Question: I am going to set the repository for the development of my Eclipse Android Project. I have follow all the steps currectly from <URL>
But after doing that i got the error while going to share the existng project.
See the image below:

So Whats the Solution for it ?
Please help me for that.
Thanks.
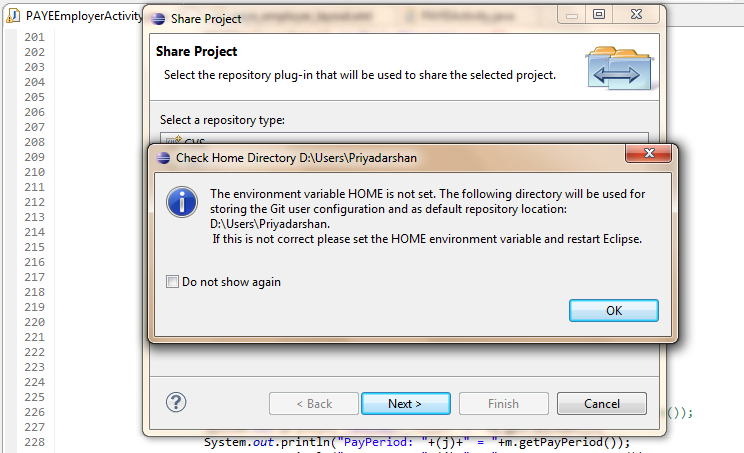
Answer: HOME is an environmental variable in your operating system.
In Windows:
- - - - 'name''value'